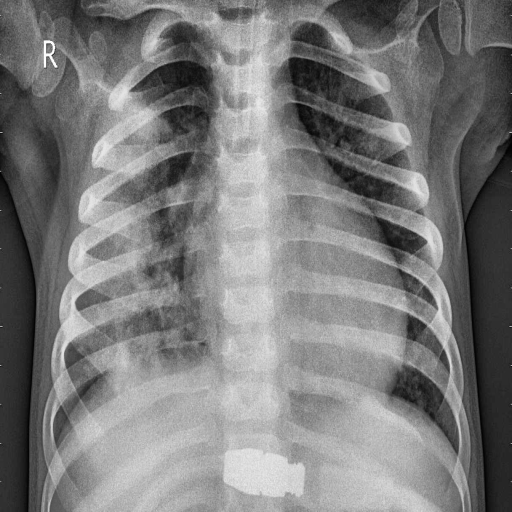
Finding: PNEUMONIA